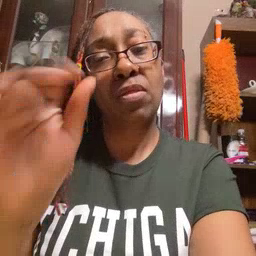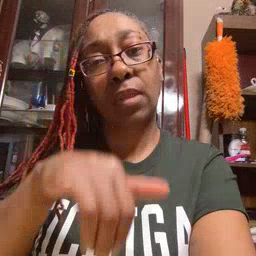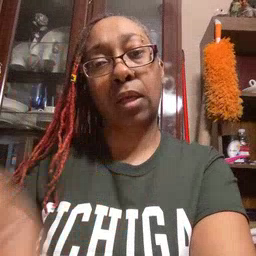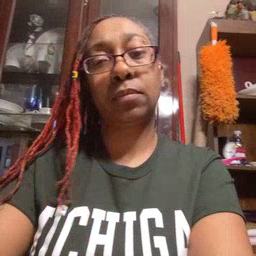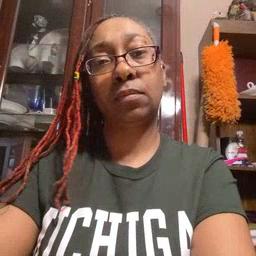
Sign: that